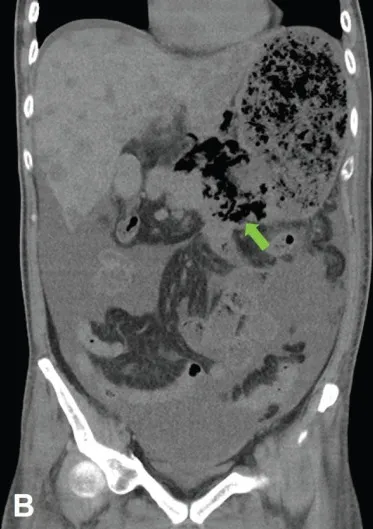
CT scan of the abdomen, coronal view. B. July 3, 2019. Green arrow: Necrotising tumour lysis simulating emphysematous pancreatitis.
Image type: radiology (ct)